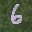
Label: 6